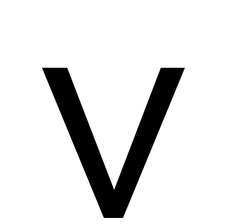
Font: InstrumentSans_Regular